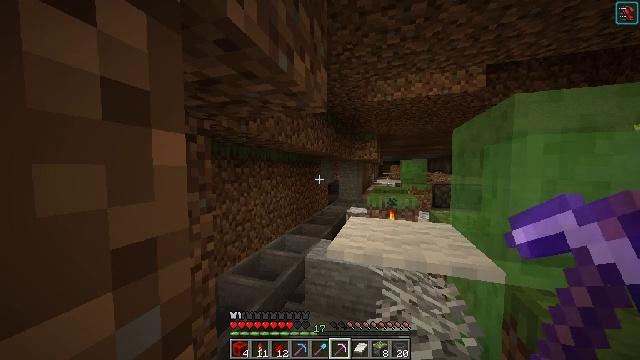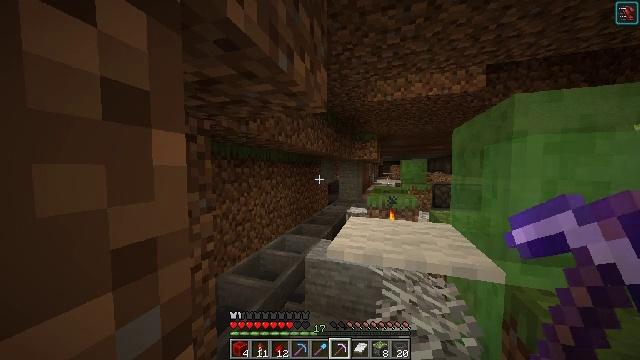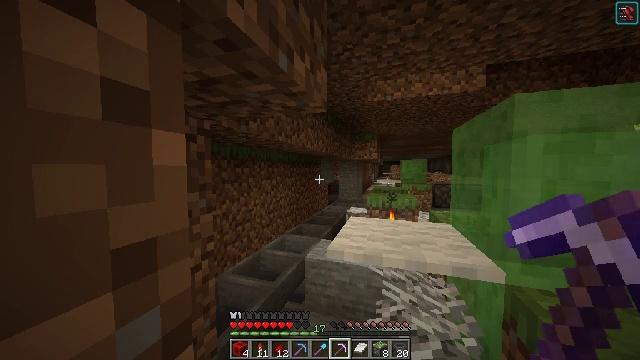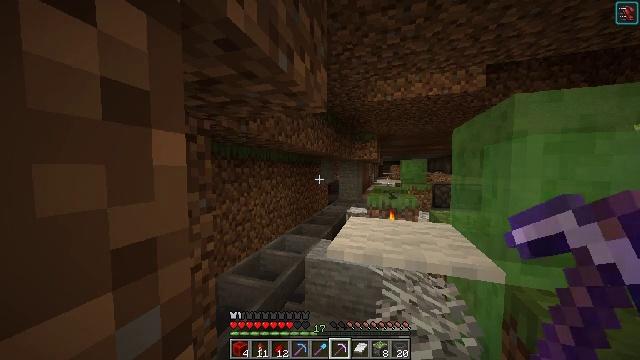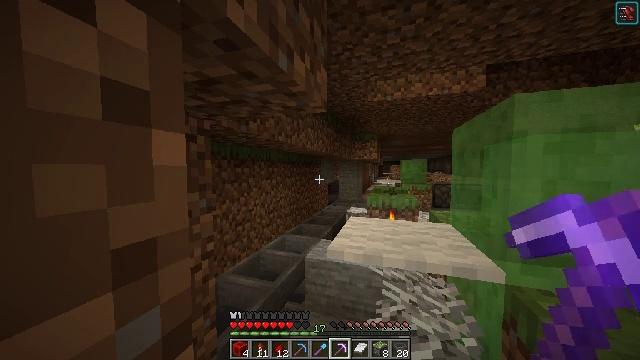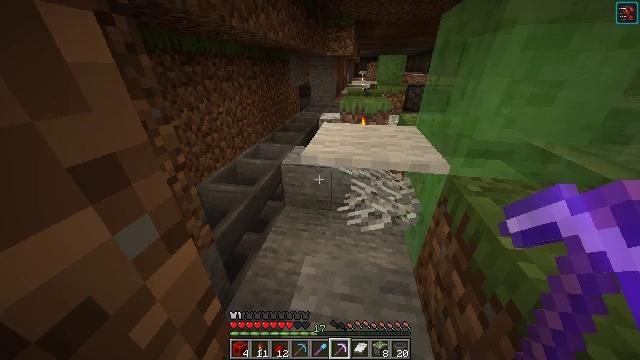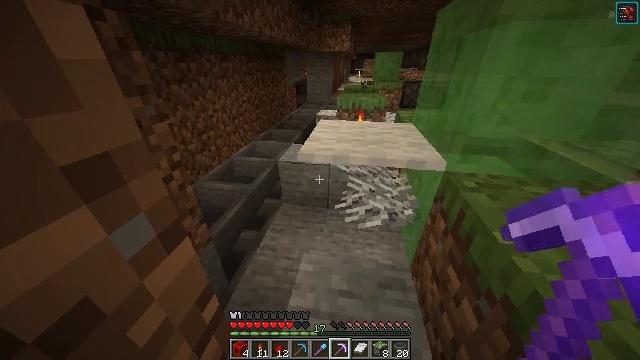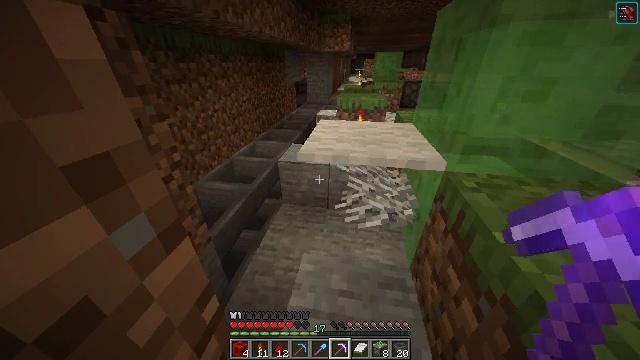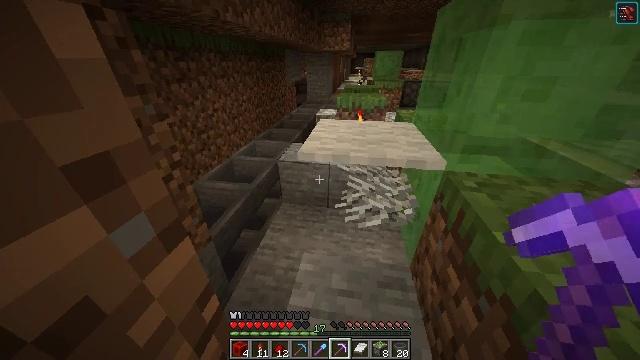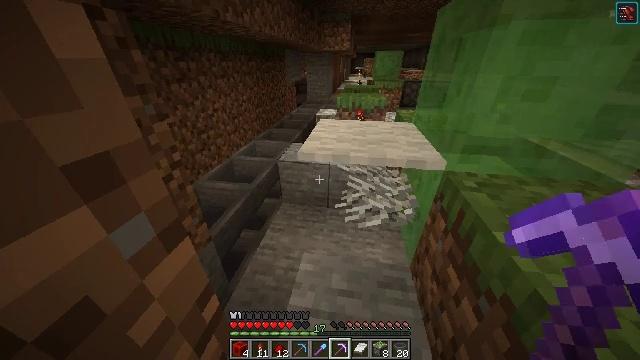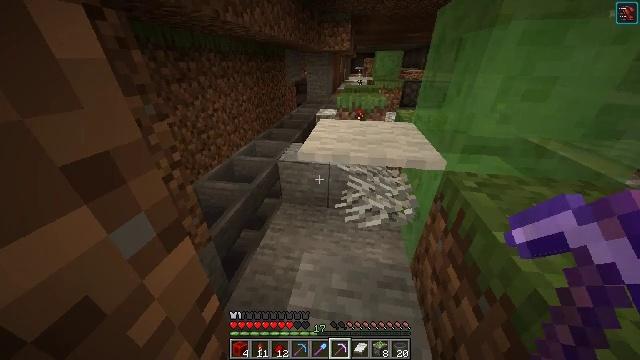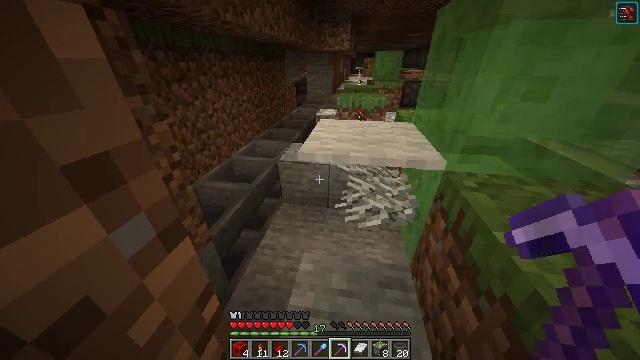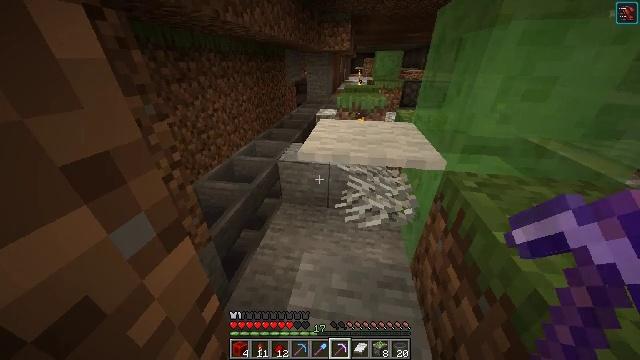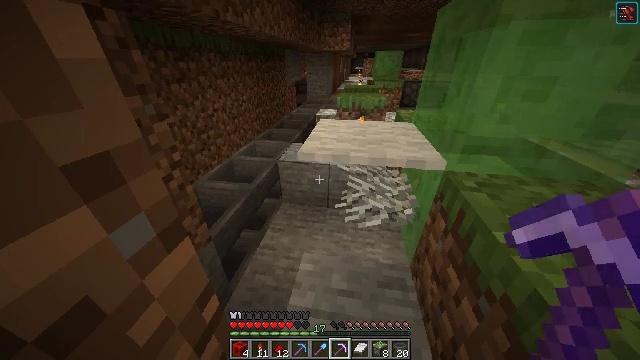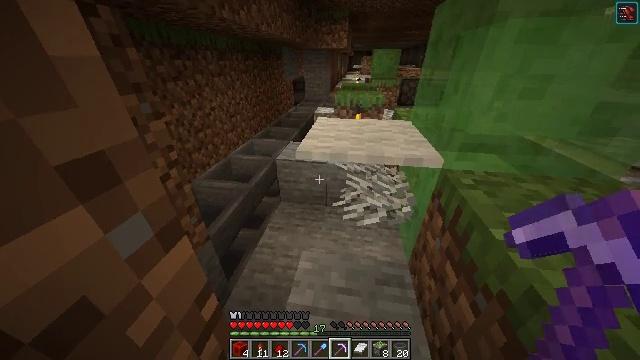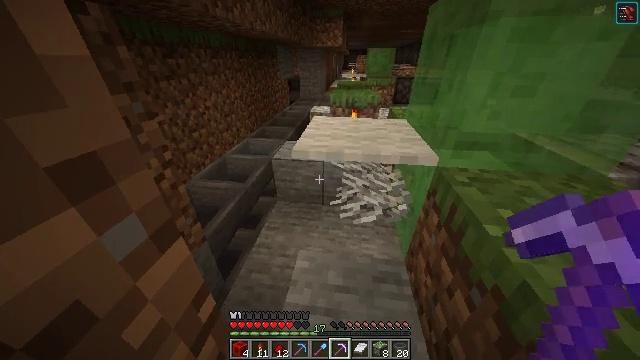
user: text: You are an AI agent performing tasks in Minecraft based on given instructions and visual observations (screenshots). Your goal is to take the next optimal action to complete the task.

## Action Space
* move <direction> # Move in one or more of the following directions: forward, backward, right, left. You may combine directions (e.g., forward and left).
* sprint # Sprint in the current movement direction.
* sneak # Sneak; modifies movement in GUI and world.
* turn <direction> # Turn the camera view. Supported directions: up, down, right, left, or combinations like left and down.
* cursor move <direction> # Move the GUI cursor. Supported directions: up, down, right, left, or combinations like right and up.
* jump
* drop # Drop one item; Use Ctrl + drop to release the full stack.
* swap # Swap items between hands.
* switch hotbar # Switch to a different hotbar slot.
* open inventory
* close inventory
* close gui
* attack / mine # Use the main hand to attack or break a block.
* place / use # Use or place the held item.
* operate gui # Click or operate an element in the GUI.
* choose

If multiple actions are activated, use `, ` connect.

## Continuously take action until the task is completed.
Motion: motion action
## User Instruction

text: Pick up the white carpet.
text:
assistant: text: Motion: no_op
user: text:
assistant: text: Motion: no_op
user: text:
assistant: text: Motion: no_op
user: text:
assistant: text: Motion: no_op
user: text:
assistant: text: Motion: turn right and down
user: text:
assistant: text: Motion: no_op
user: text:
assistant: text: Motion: no_op
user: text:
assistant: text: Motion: no_op
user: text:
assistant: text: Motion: no_op
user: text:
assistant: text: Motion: no_op
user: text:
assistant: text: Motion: no_op
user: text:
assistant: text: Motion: no_op
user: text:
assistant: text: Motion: no_op
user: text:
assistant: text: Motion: no_op
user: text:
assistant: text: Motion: turn right
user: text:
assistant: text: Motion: turn right
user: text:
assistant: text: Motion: turn right
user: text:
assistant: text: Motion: turn right
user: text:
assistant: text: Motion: turn right
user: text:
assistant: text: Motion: turn right and down
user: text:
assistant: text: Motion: turn right and down
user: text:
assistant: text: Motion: turn right
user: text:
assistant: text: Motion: no_op
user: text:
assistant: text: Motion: no_op
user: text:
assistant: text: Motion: no_op
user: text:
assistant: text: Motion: no_op
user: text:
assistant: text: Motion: no_op
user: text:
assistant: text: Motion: no_op
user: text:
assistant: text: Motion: no_op
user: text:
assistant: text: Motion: no_op